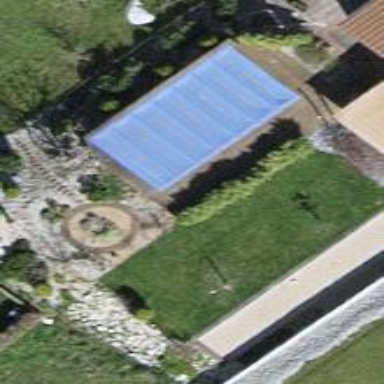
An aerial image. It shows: Outdoor swimming pool in leisure land.